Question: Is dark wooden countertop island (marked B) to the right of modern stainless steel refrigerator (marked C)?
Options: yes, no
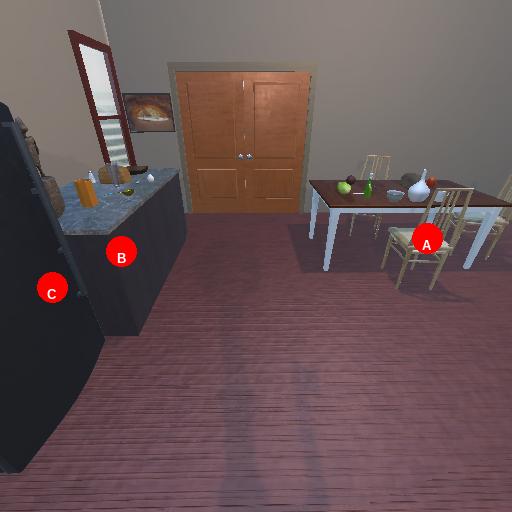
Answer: yes